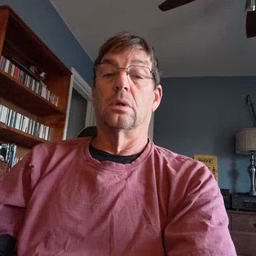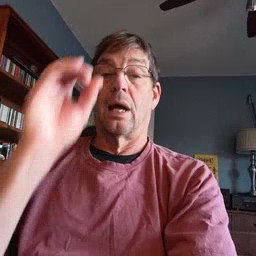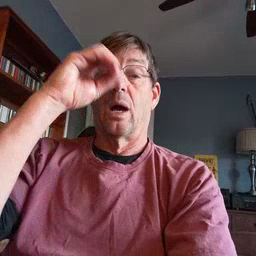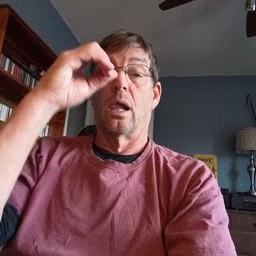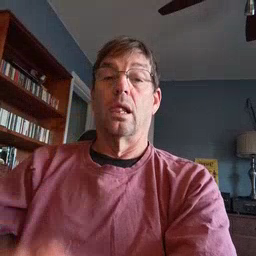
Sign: owl